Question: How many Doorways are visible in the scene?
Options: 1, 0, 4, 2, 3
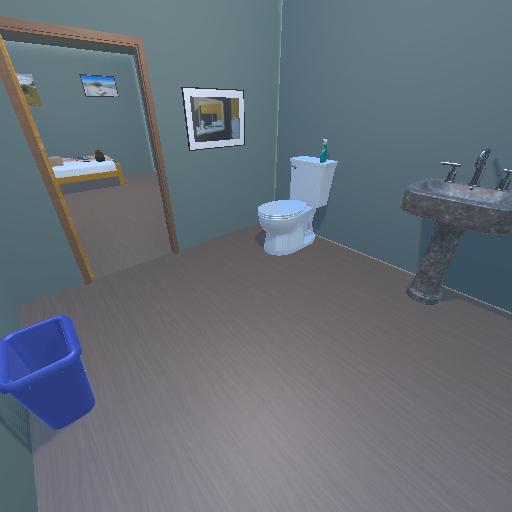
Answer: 1